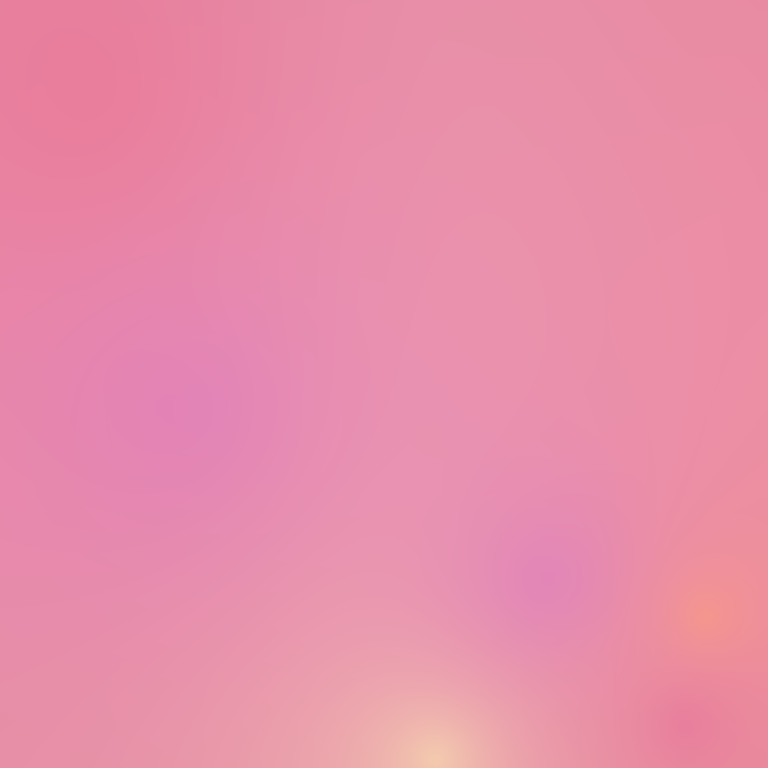
Abstract light effect, smooth gradient from soft pink to warm peach, serene atmosphere, gentle glow, no room, no furniture, no objects.